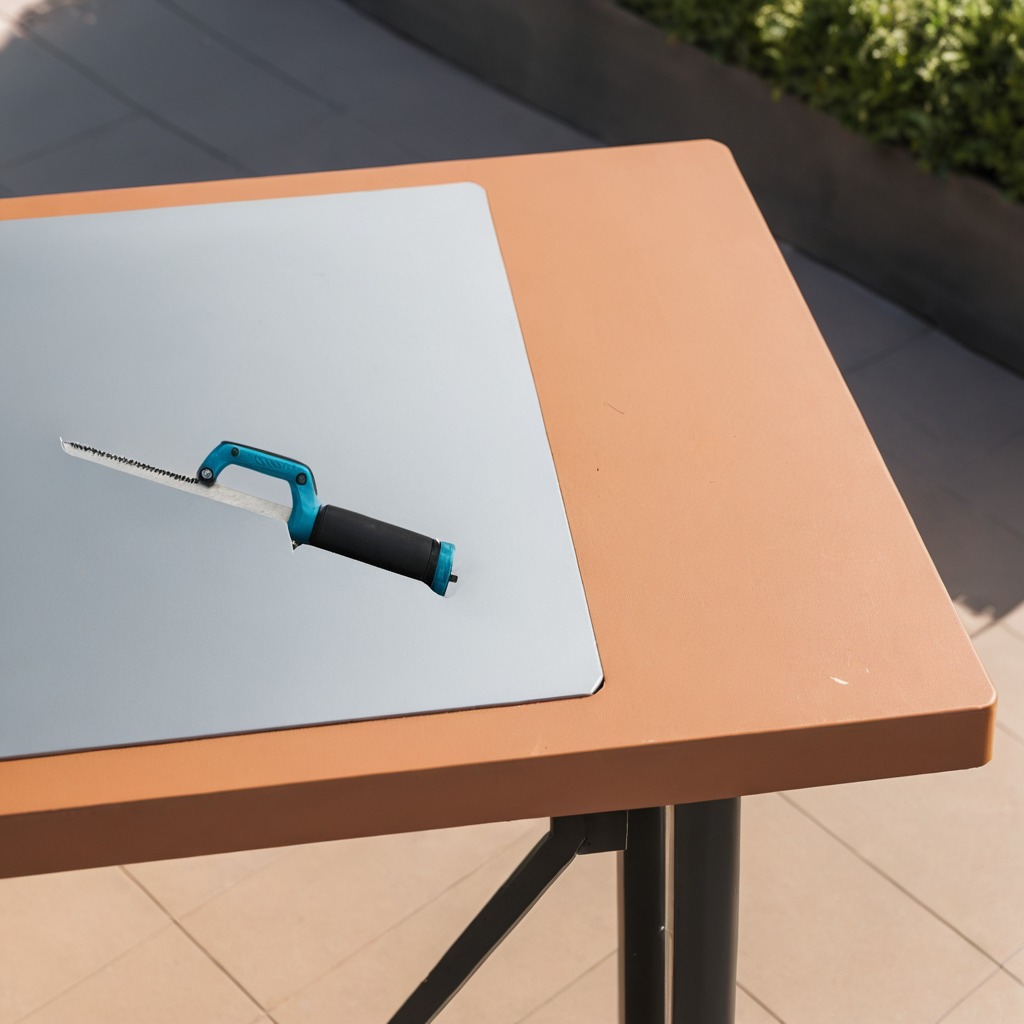
A metal saw is lying on the table.